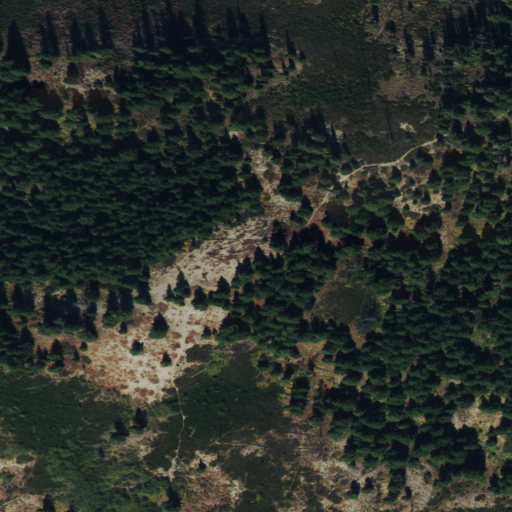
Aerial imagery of mountain in Idaho named Granite Mountain containing evergreen forest and shrub